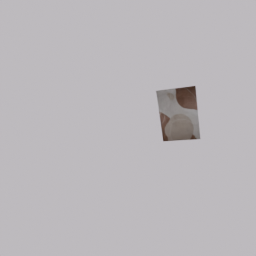
Label: decoration